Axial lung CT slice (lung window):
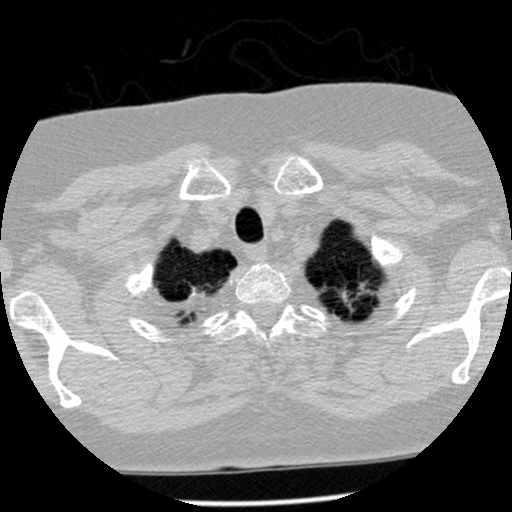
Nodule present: no